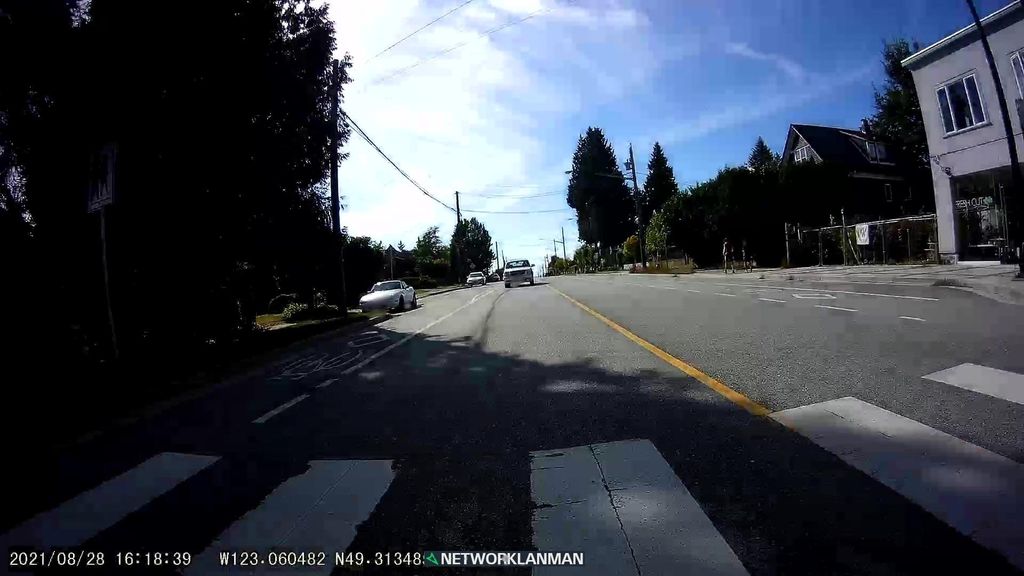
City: vancouver